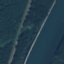
Land use / land cover: River